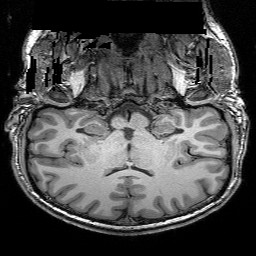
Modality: T1w
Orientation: sagittal
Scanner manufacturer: siemens
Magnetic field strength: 3 T
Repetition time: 2.25 s
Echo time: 0.00418 s